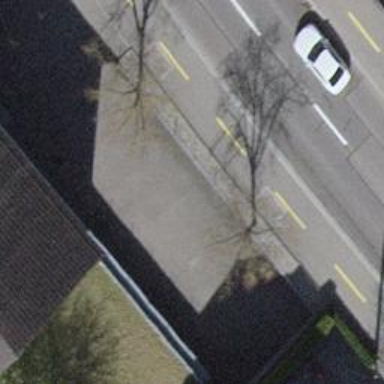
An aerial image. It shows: Urban area featuring tree as natural element.